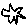
Label: star